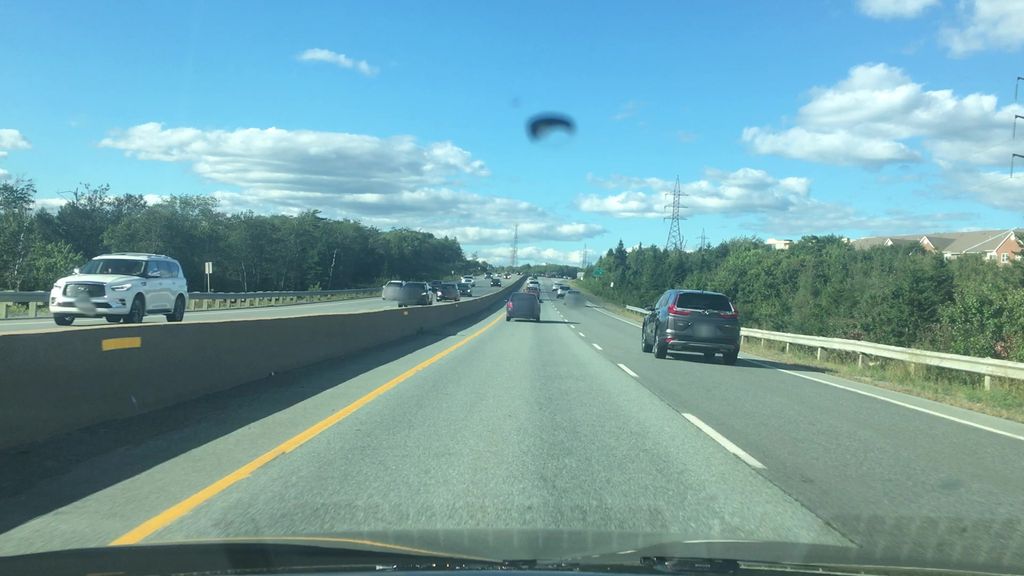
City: halifax